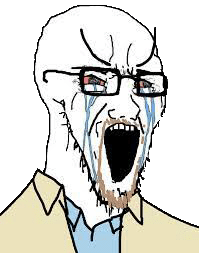
Label: 5_Soyjak